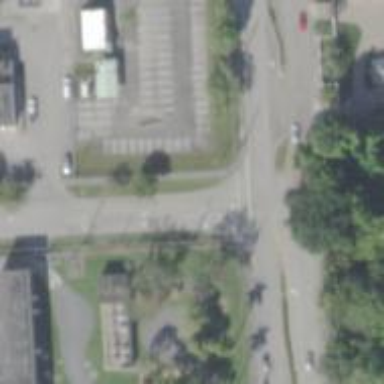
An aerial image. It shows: Asphalt footway with uncontrolled crossing marked by lines.